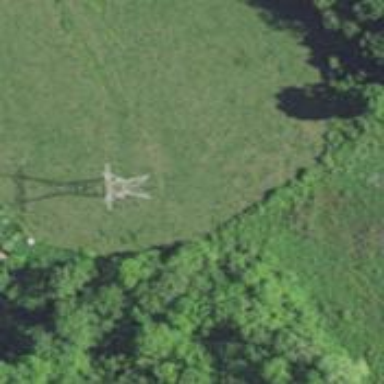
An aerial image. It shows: Power tower.